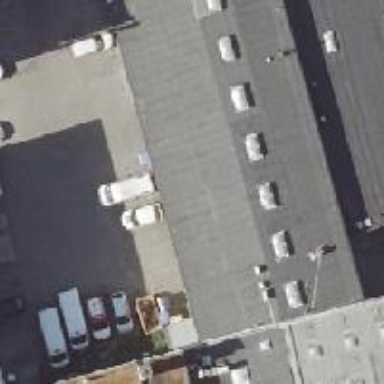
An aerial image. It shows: Commercial building.